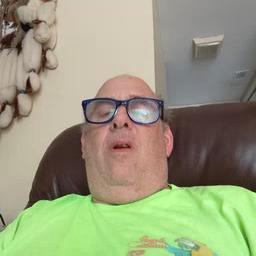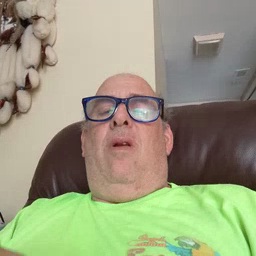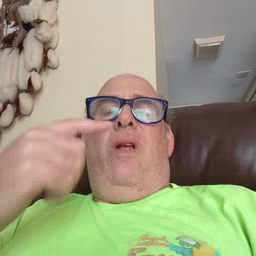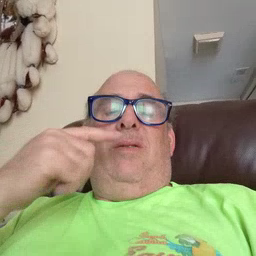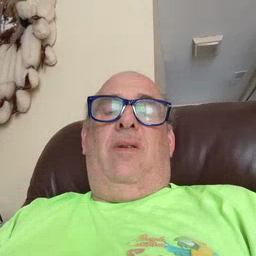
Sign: eye